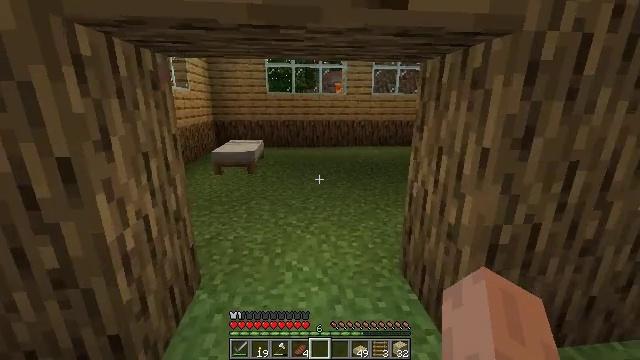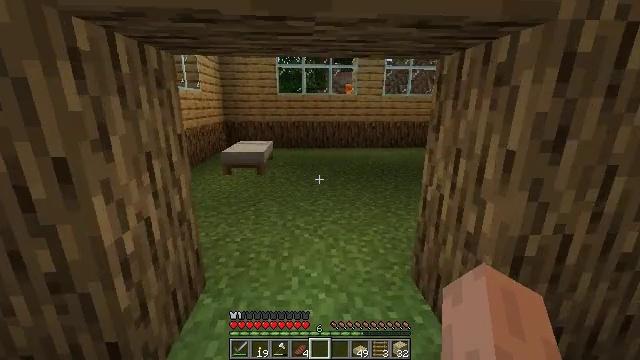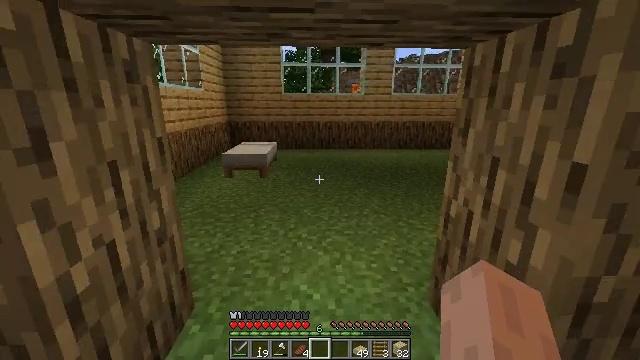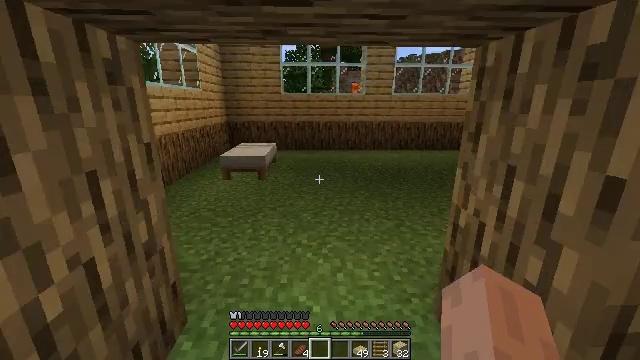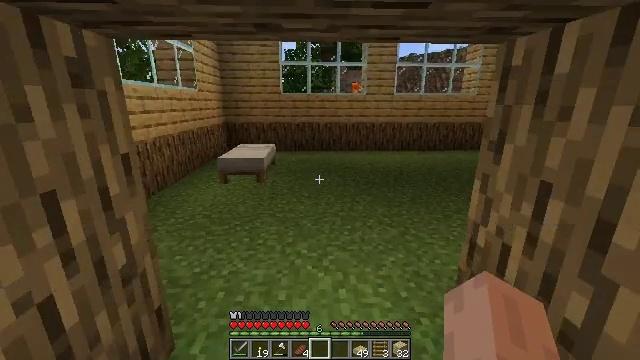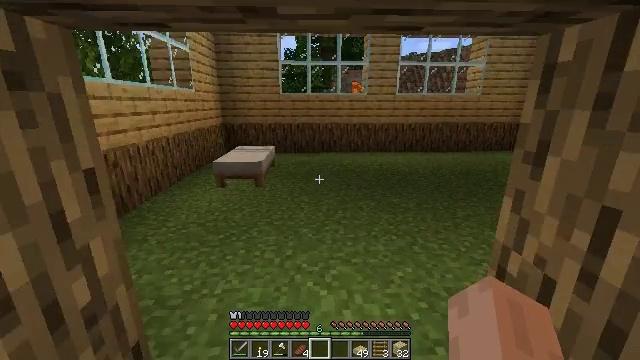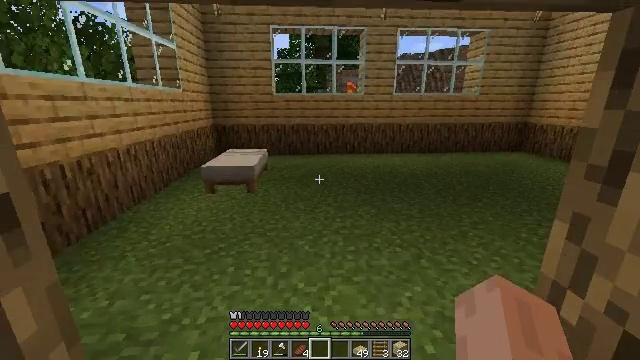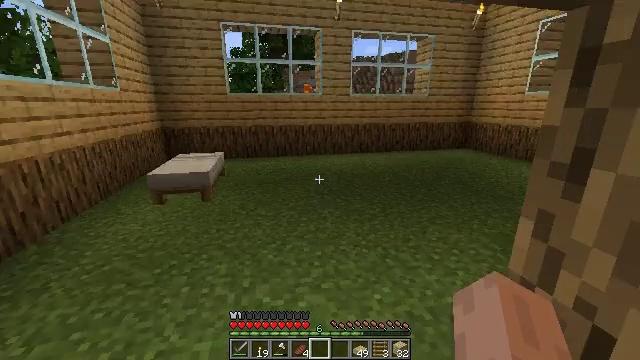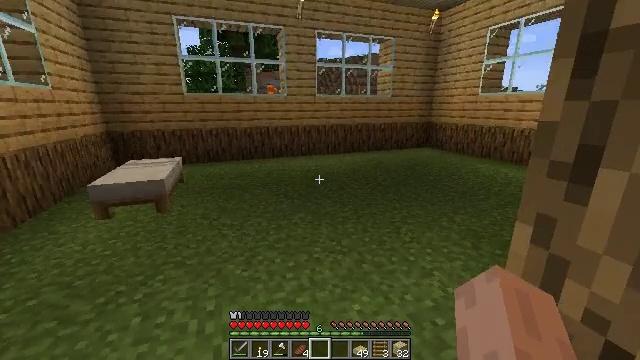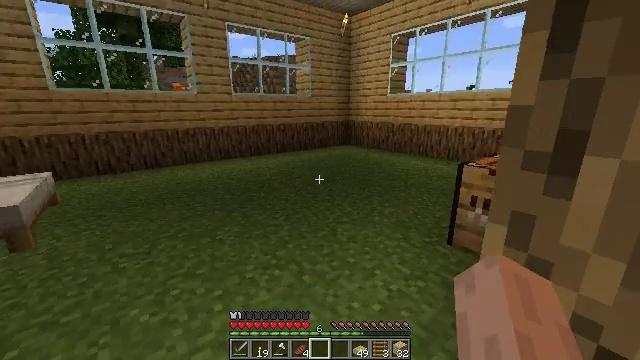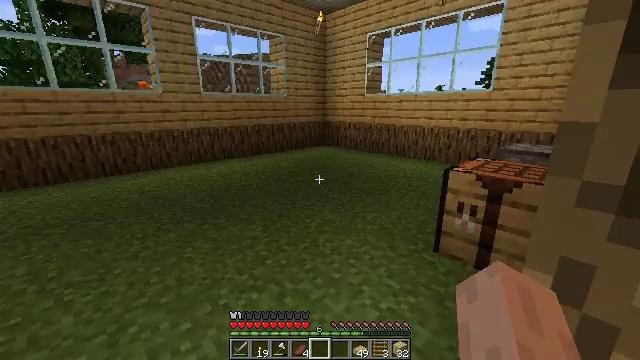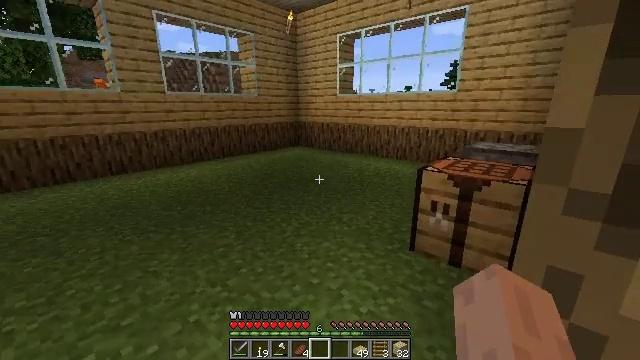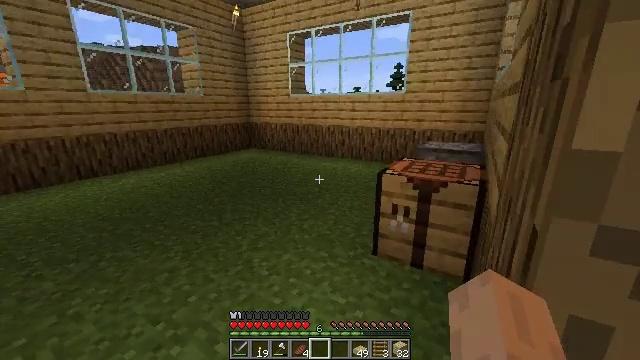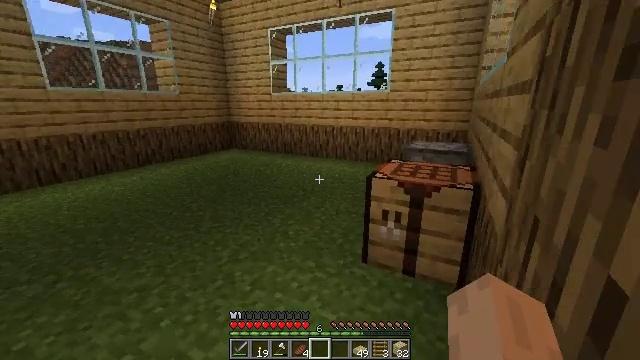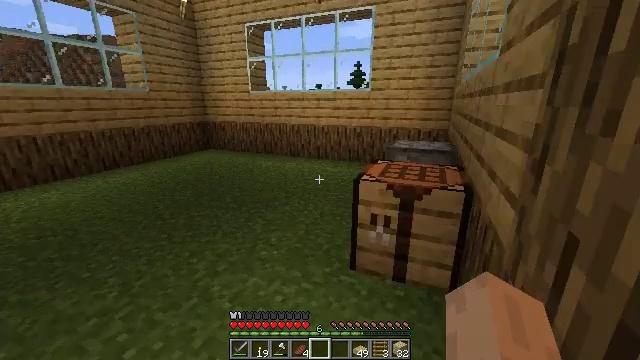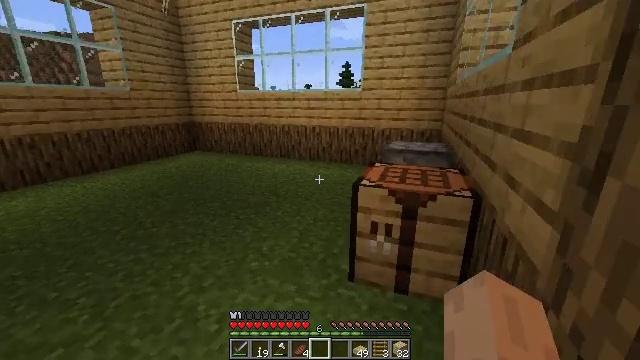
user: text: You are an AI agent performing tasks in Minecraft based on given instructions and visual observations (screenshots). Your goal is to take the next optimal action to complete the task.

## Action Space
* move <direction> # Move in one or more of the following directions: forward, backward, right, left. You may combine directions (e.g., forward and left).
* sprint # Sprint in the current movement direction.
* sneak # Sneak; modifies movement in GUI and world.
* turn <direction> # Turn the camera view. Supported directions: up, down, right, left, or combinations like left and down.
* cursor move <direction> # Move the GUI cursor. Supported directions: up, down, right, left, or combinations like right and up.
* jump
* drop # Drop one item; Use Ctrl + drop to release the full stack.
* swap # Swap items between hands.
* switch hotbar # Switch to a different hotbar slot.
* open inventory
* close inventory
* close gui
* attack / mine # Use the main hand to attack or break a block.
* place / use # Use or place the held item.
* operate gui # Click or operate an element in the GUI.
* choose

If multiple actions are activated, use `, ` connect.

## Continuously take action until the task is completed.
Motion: motion action
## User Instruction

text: Use a crafting table to make cobblestone stairs.
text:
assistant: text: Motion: move forward, turn left
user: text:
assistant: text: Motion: move forward, turn left
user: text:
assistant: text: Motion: move forward
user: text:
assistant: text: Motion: move forward
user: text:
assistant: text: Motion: move forward
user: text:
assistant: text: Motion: move forward, turn right
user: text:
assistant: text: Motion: move forward, turn right
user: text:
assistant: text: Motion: move forward, turn right
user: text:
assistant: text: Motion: move forward, turn right
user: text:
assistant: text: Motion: move forward, turn right
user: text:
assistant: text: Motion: move forward, turn right
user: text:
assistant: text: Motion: move forward, turn right
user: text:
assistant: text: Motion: move forward, turn right
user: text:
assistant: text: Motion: move forward, turn right
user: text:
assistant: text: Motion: move forward, turn right
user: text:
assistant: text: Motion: move forward
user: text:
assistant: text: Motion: move forward, turn right
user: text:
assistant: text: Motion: move forward, turn right
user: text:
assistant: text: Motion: move forward, turn right and down
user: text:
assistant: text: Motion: move forward, turn right
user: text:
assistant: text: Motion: move forward, turn right and down
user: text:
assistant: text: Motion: turn right and down
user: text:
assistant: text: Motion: turn right and down
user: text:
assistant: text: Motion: turn right and down
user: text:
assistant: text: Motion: no_op
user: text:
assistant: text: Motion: no_op
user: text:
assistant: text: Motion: use / place
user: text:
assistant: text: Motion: use / place
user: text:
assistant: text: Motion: use / place
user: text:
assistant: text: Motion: no_op